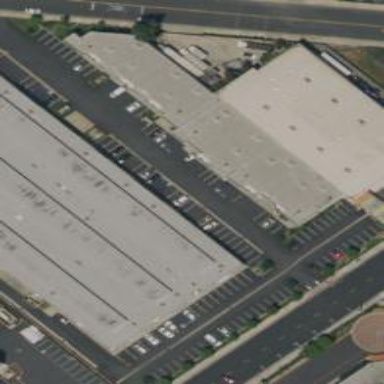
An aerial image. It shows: Industrial building.